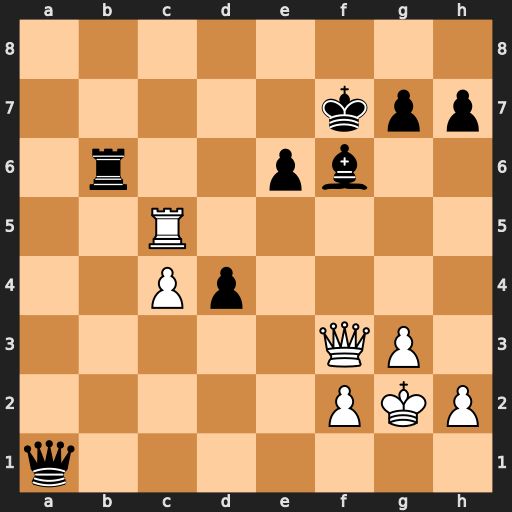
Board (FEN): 8/5kpp/1r2pb2/2R5/2Pp4/5QP1/5PKP/q7
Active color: w
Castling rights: -
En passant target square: -
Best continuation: Qh5+ Ke7 Rc8 Qa4 Qc5+ Rd6 Rc7+